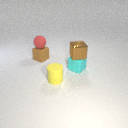
small red rubber sphere above small brown rubber cube